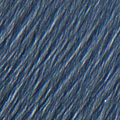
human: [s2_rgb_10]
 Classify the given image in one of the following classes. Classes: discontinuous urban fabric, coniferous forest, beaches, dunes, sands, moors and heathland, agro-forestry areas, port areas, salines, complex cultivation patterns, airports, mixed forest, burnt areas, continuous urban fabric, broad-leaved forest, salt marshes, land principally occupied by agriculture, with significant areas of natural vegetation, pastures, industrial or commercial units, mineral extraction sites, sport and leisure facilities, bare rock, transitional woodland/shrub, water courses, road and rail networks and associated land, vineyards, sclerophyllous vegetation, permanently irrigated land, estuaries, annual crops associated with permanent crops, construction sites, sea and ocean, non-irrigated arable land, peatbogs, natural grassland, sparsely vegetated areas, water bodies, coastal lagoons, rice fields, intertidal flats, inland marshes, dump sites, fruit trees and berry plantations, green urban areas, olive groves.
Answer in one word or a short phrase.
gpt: continuous urban fabric